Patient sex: F
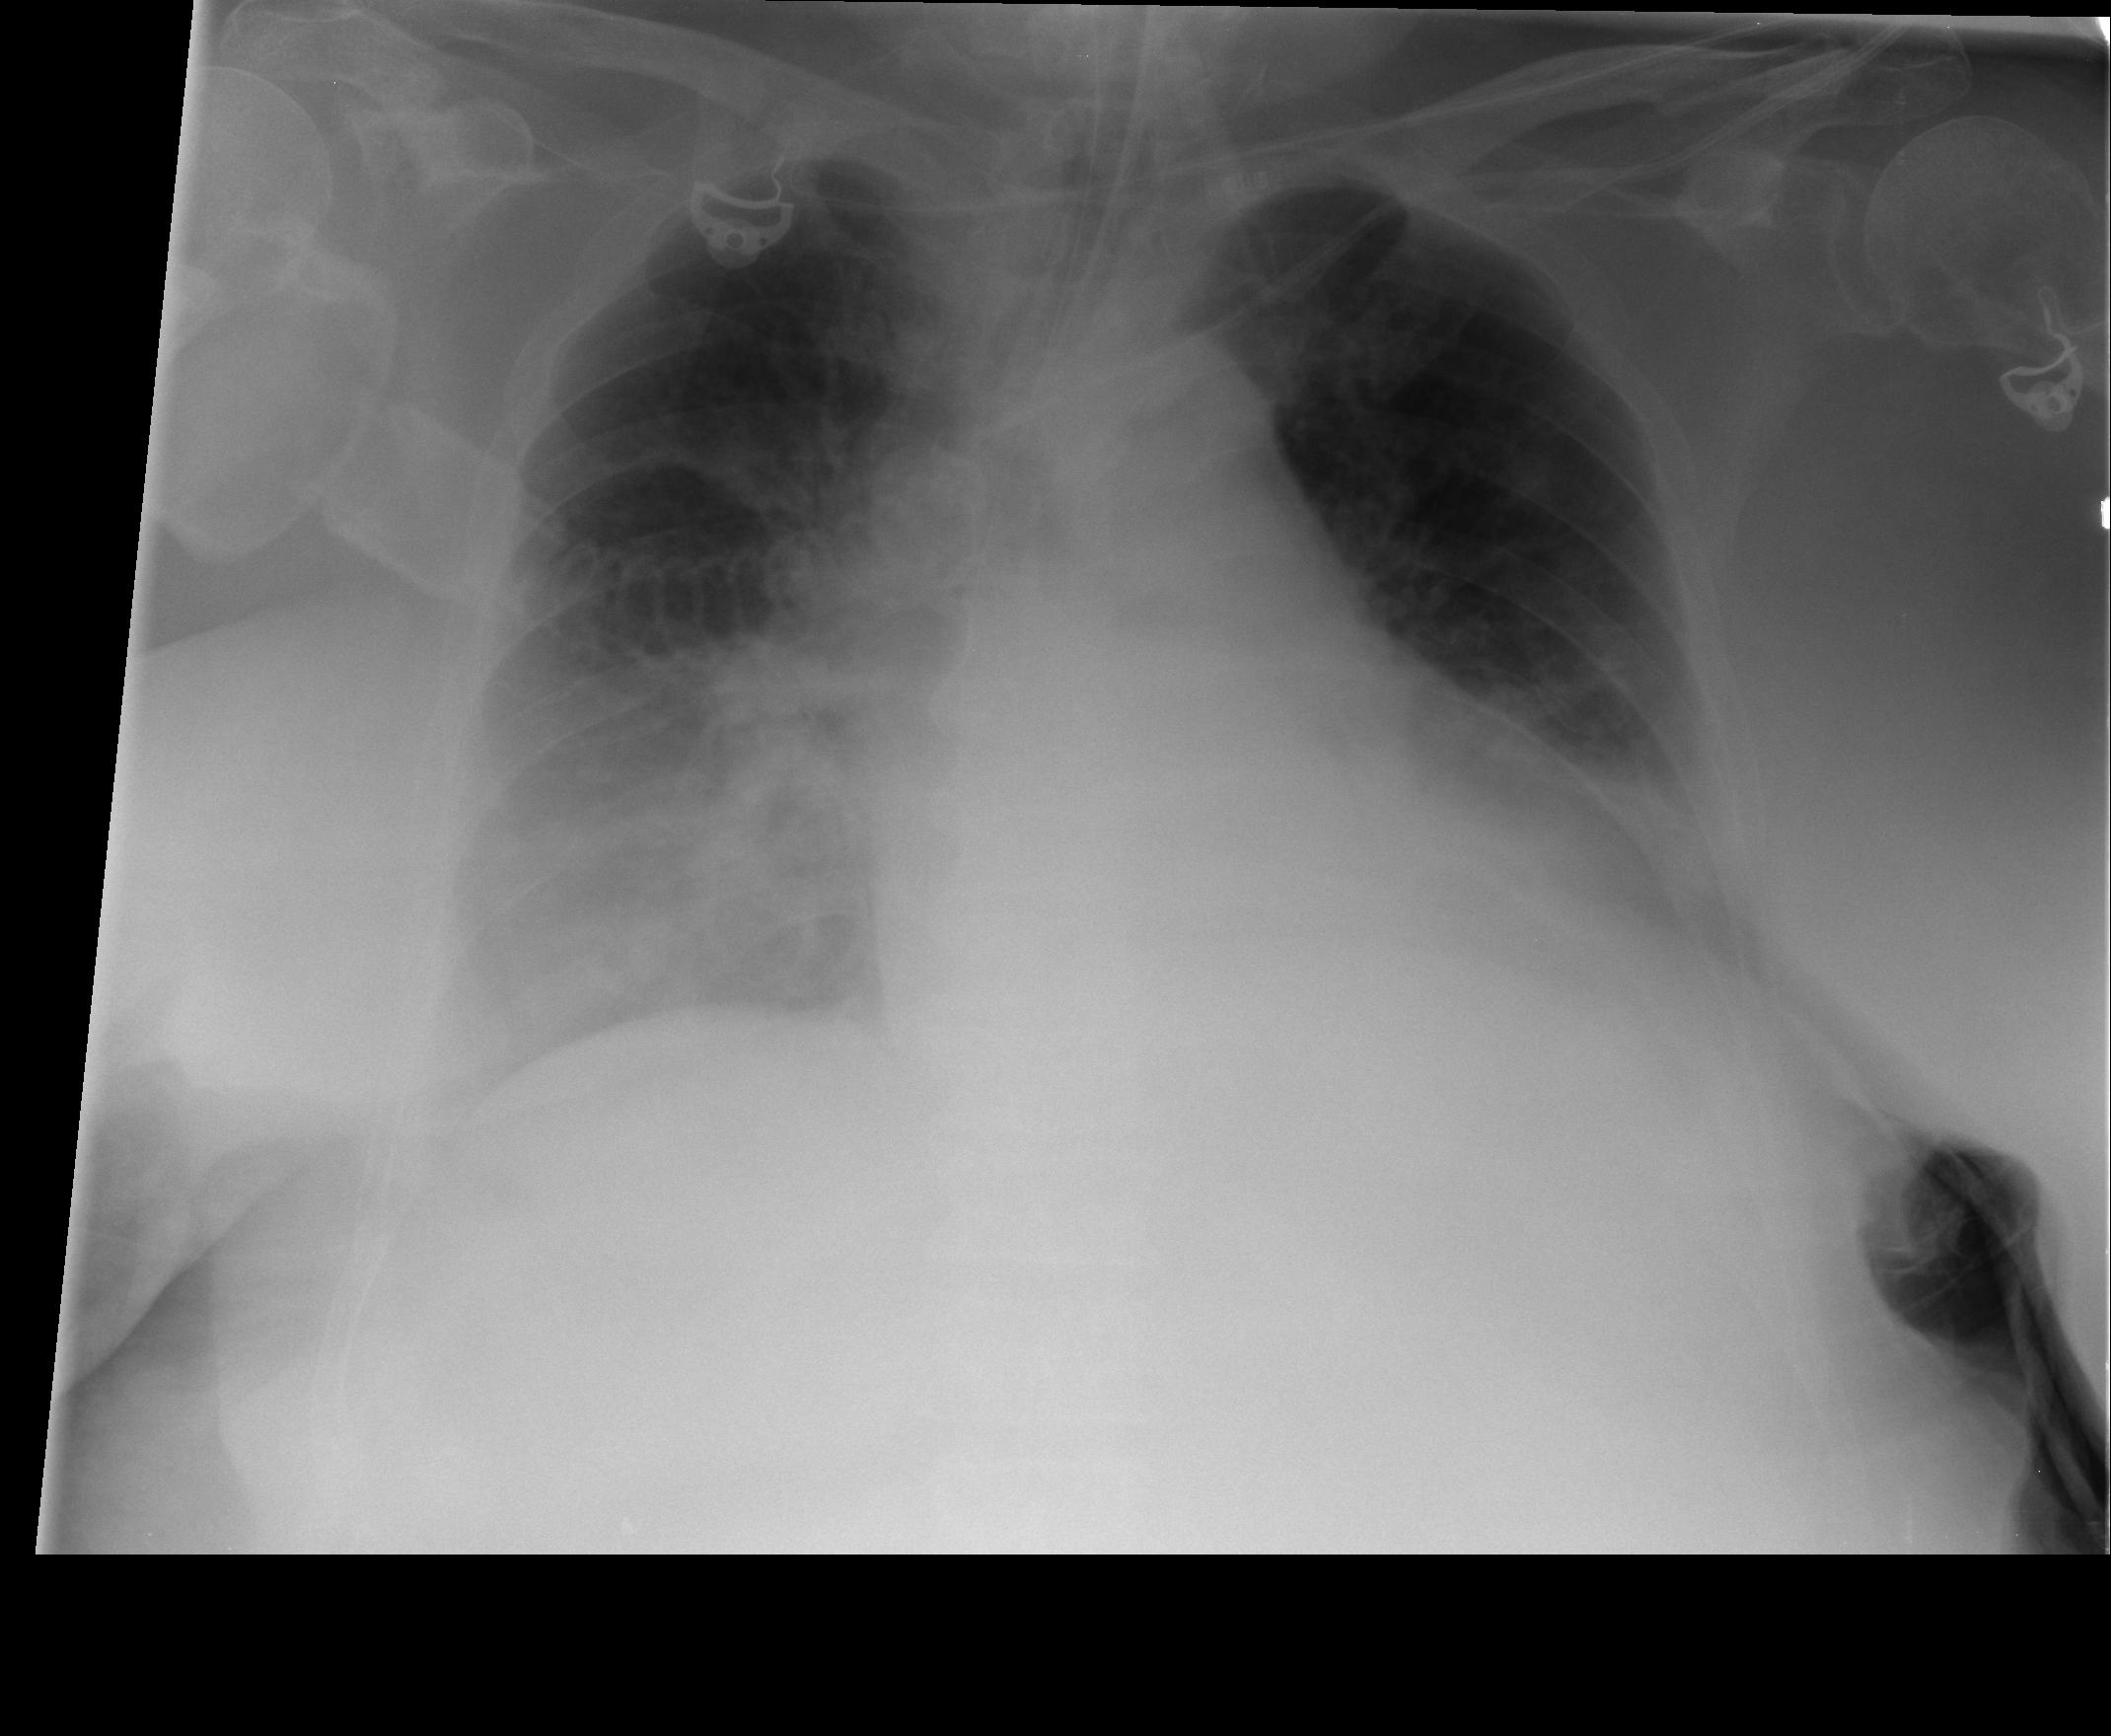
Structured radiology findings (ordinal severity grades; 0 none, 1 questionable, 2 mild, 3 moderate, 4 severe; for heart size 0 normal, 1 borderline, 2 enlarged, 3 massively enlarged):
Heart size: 2
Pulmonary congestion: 2
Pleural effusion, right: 2
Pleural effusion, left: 2
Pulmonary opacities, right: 2
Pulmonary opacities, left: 2
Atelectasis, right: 2
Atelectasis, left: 0